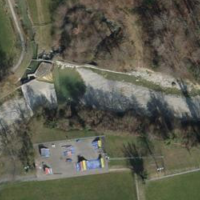
EUNIS habitat code: 52
Species observed at this site:
Alnus glutinosa